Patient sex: F
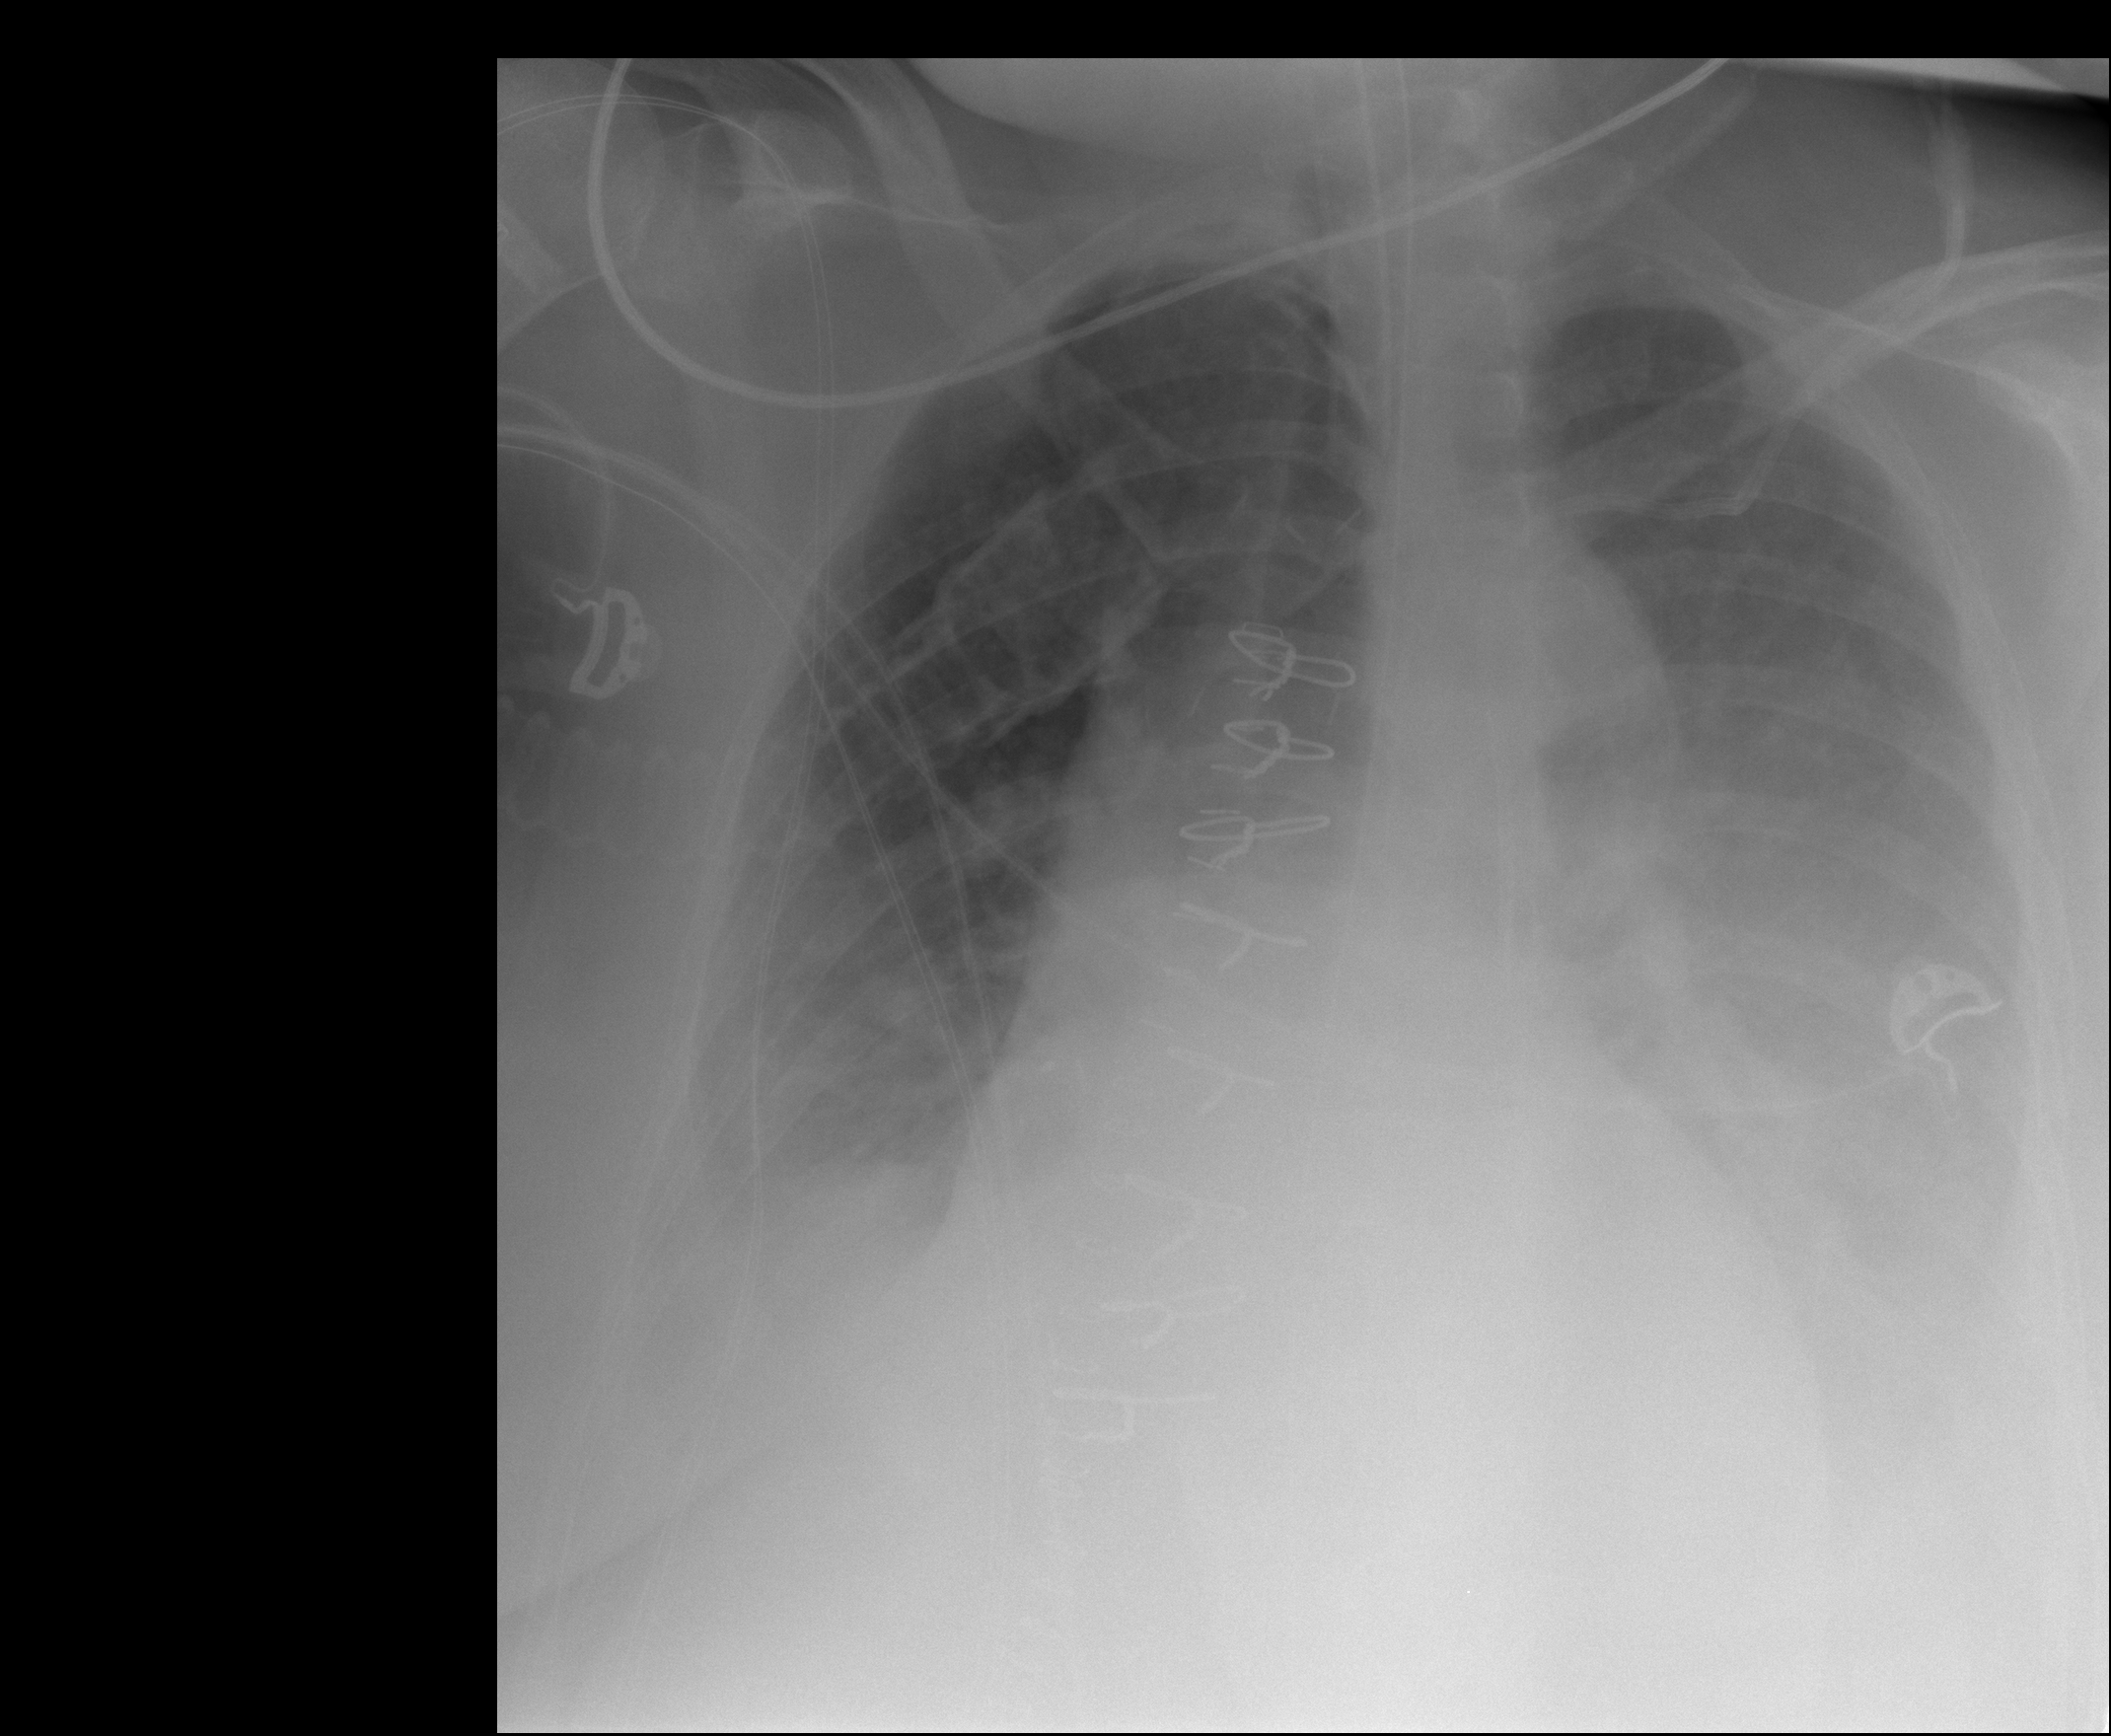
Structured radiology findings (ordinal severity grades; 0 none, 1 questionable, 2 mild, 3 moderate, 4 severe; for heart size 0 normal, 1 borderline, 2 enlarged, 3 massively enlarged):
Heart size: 2
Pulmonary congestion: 2
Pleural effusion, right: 2
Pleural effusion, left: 2
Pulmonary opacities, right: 0
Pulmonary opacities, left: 0
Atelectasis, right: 2
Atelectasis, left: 2